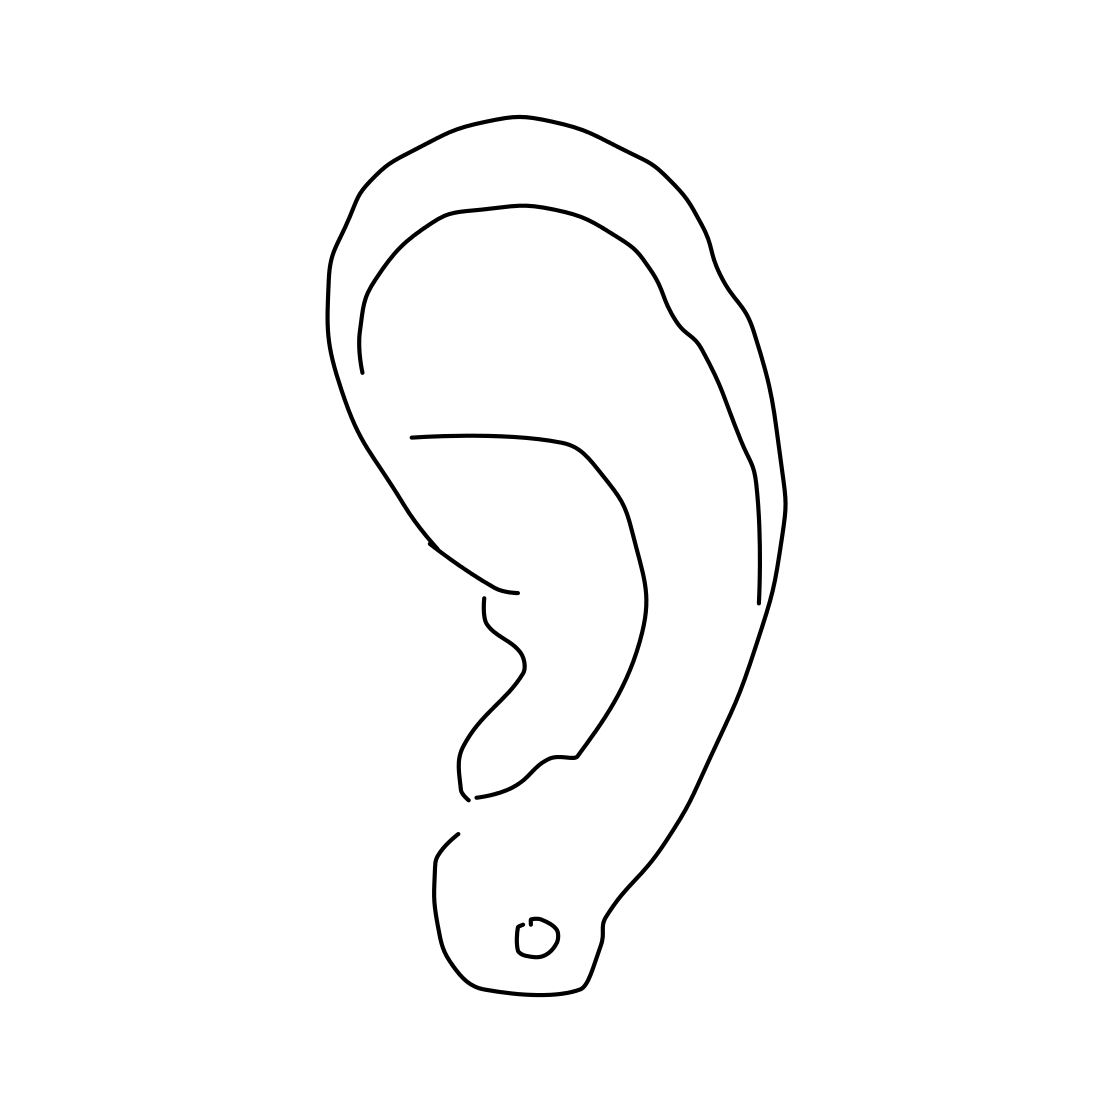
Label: ear